Question: I have a viewPager with tab indicator. The ViewPager is setAdaper with a FragmentPagerAdapter.
I have little understanding how the internals of FragmentPagerAdapter work.
I noticed that the neighbor fragments are resumed ( OnResume is called ) , even though the neighbor are not yet visible.
I put the update methods in OnResume thinking that once the fragment is current, it will be updated.
I want the ad banner set in the footer to update when swiping to the left once or swipping once to the right . The neighbor fragments are not recreated ( good thing ). But onResume is already called avoiding the banner refresh. The method loadBannerAd is in OnResume() method.
How can I call the method loadBannerAd() only for the current fragment ?
EDIT : I already know about mViewPager.setOnPageChangeListener() .
'''
OnPageChangeListener mOnPageChangeListener = new ViewPager.OnPageChangeListener() {
@Override
public void onPageSelected(int position) {
// this method can be called before the fragment 's onCreateView()
}
....
};
'''
But there is a danger when the fragment has not been created yet . Managing whether the fragment has been created or not in the Activty defeats the purepose of it.

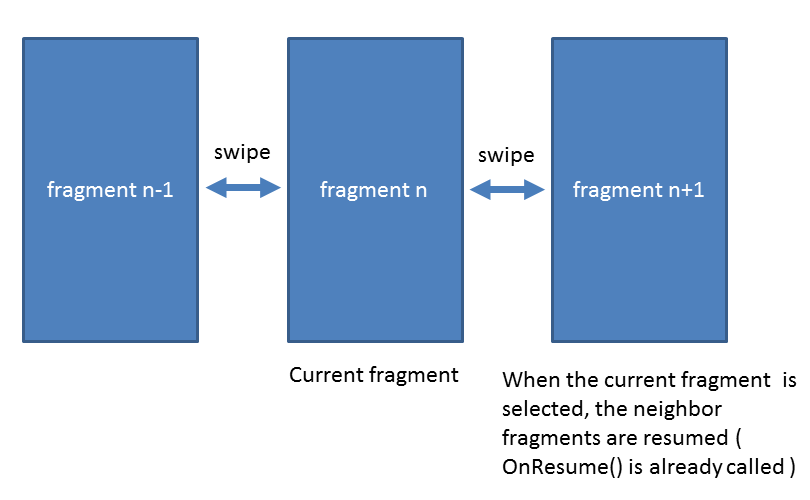
Answer: You simply use:
'''
mViewPager.setOnPageChangeListener(new OnPageChangeListener() {
@Override
public void onPageSelected(int index) {
// TODO Auto-generated method stub
}
@Override
public void onPageScrolled(int arg0, float arg1, int arg2) {
// TODO Auto-generated method stub
}
@Override
public void onPageScrollStateChanged(int arg0) {
// TODO Auto-generated method stub
}
})
'''
Then you can handle what happens in 'onPageSelected(int index)'.